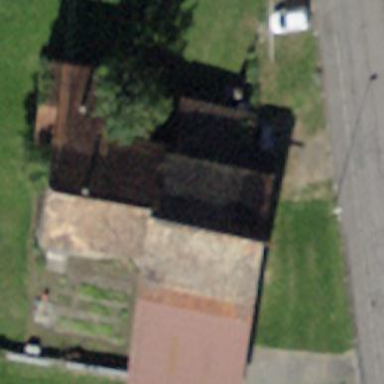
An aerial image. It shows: Farm auxiliary building.